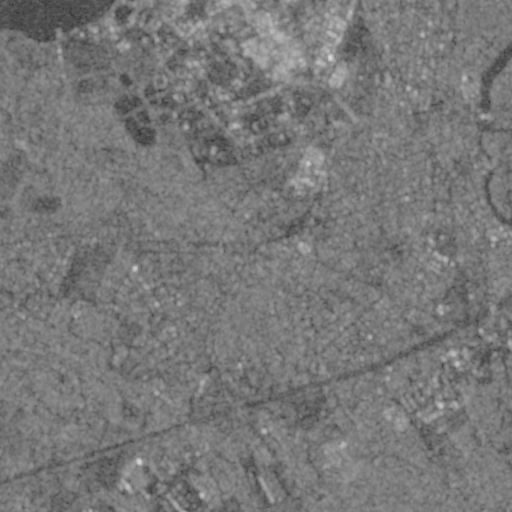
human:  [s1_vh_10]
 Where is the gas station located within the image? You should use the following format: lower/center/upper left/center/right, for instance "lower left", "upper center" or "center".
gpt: The gas station is located in the lower right of the image.
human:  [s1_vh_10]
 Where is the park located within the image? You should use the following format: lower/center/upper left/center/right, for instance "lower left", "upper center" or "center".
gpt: The park is located in the upper right of the image.
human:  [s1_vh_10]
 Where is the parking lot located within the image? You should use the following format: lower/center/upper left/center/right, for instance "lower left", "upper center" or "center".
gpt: The parking lot is located in the upper right of the image.
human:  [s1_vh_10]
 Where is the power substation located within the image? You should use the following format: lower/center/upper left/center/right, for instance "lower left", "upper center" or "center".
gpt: The power substation is located in the lower right of the image.
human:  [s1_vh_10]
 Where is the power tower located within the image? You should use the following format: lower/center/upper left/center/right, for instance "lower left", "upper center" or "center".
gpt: The power tower is located in the lower right of the image.
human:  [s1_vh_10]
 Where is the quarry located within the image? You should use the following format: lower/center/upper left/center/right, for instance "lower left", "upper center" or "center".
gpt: The quarry is located in the center left of the image.
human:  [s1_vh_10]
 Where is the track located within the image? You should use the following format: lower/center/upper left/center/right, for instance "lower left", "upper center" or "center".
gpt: The track is located in the upper right of the image.
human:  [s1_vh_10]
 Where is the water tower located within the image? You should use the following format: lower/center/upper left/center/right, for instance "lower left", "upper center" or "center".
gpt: The water tower is located in the upper right of the image.
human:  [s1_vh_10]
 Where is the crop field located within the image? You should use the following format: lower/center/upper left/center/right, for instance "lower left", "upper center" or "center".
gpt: There is no crop field in the image.

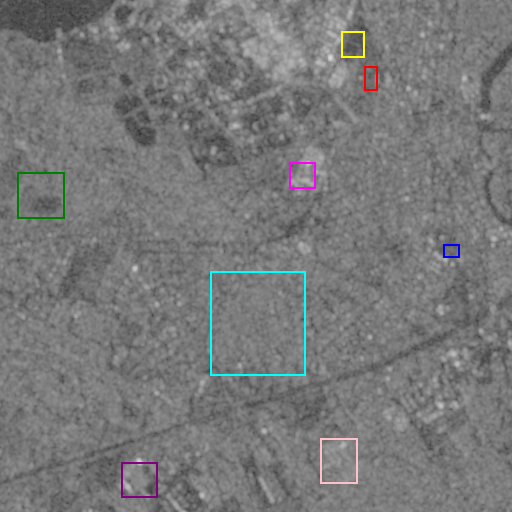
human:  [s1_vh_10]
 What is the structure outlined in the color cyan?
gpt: The structure outlined in cyan is a crop field.
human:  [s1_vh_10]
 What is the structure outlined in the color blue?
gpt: The structure outlined in blue is a park.
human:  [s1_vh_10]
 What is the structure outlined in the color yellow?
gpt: The structure outlined in yellow is a parking lot.
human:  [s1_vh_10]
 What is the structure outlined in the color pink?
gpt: The structure outlined in pink is a power substation.
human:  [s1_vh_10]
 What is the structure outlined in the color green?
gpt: The structure outlined in green is a quarry.
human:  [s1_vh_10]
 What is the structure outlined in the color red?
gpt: The structure outlined in red is a track.
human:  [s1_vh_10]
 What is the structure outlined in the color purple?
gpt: The structure outlined in purple is a building.
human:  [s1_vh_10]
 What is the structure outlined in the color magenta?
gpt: The structure outlined in magenta is a building.
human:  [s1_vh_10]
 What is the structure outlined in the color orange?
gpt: There is no orange outline.